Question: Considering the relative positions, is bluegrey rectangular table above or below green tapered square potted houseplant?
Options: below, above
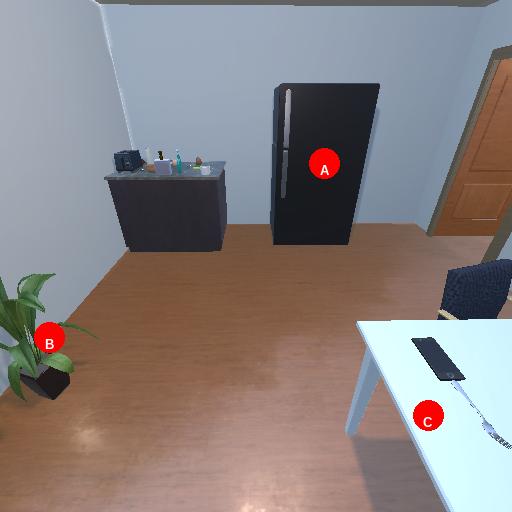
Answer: below